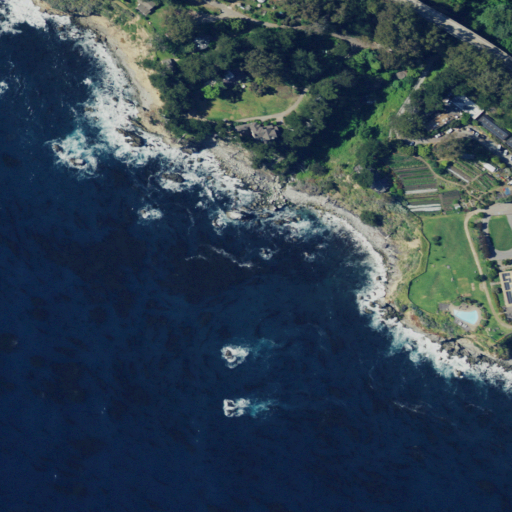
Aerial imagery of valley in California named Hot Springs Canyon containing open water, evergreen forest, herbaceous wetlands, open development, mixed forest, shrub, low intensity development, and grassland